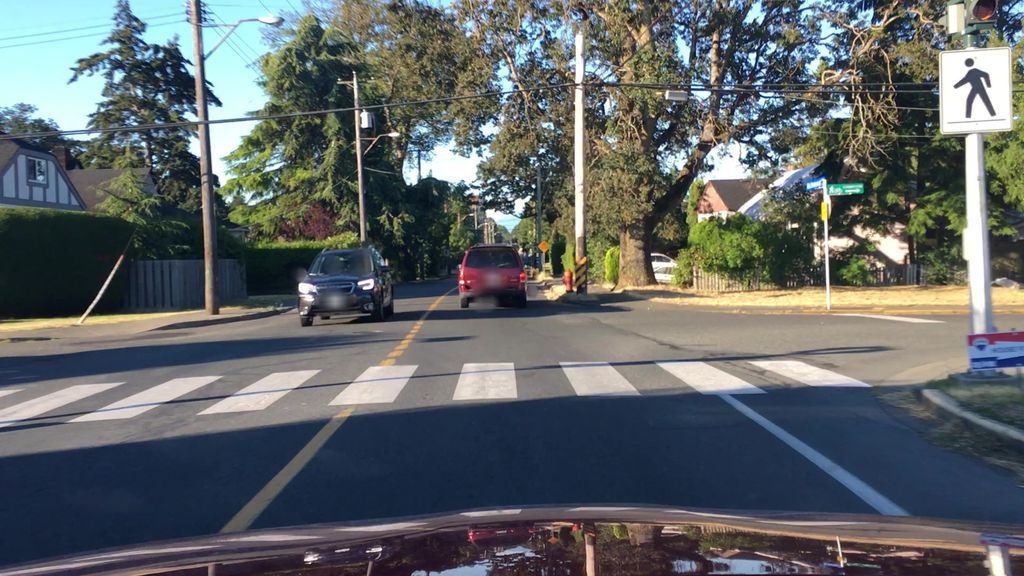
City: victoria